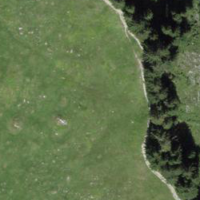
EUNIS habitat code: 24
Species observed at this site:
Aglais urticae
Vaccinium vitis-idaea